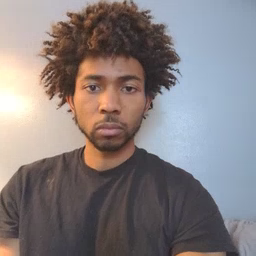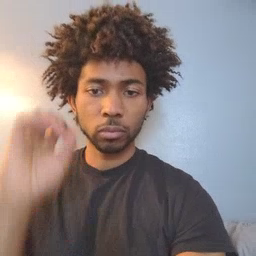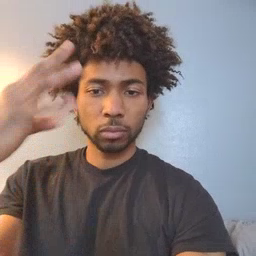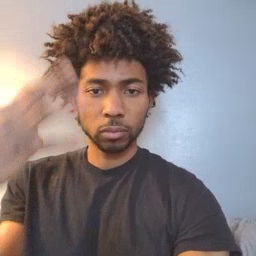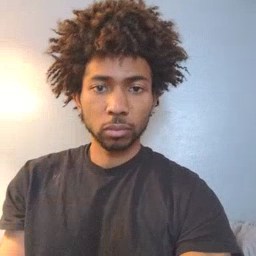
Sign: sun